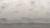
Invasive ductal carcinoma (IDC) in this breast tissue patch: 0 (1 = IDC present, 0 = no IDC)